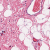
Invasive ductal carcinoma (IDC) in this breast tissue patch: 0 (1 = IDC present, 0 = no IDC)